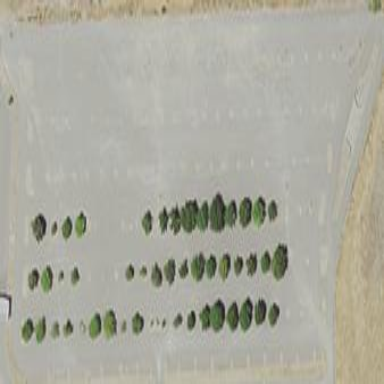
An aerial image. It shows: Parking area with surface.